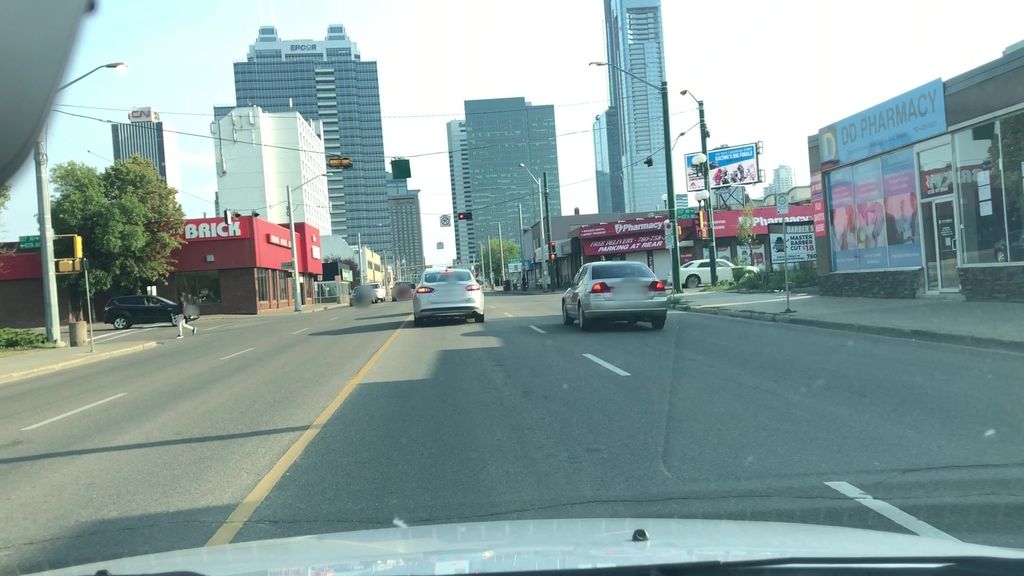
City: edmonton